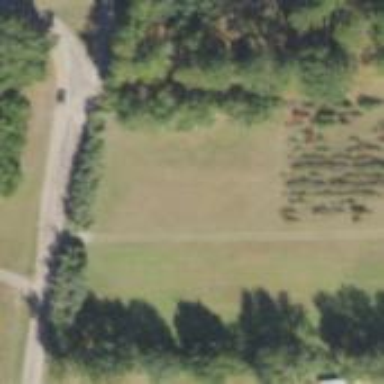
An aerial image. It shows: Driveway.